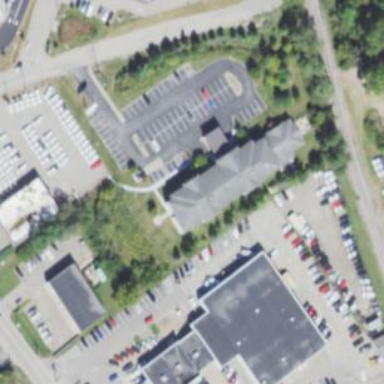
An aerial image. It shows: Hotel building.